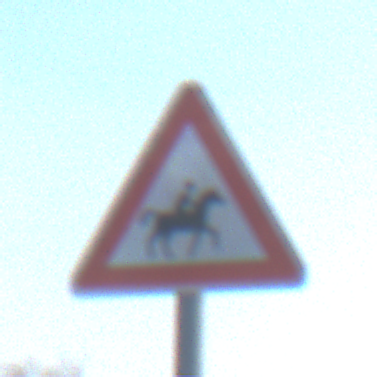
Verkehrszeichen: ReiterLinks
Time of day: SunriseSunset
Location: Outdoor (Suburban)
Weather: PartlyCloudy
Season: Winter
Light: Natural